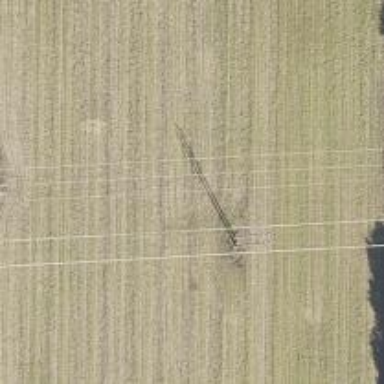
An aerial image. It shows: Power pole.